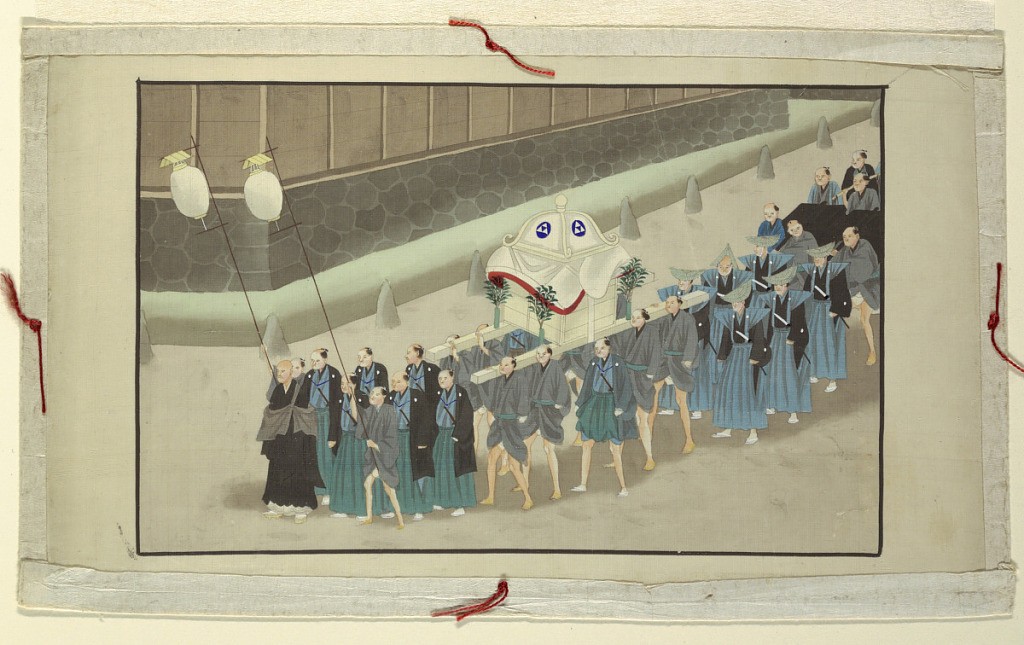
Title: One of Sixteen Scenes of the Death and Burial of a Man
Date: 19th century
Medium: Japan watercolor on silk or paper
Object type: Drawing
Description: From a series of sixteen scenes of the death and burial of a man in Japan.